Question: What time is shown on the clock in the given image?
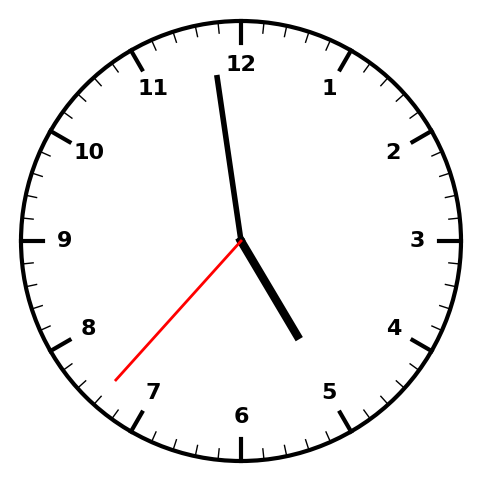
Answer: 04:58:37